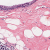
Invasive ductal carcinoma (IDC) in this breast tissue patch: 0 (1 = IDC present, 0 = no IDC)